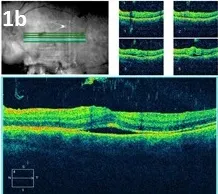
Initial presentation and subsequent fundus photo and OCT 3 d post injury. C) Fundus photo: large inferior central retina tear, vitreous hemorrhage and combined BRAO and BRVO 3 d post-injury (note pallor of the inferior retina).
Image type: ophthalmic_imaging (oct)